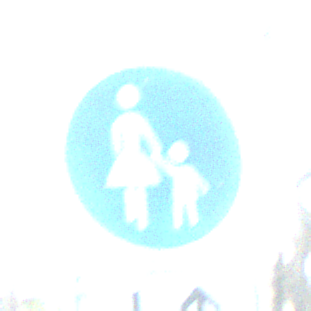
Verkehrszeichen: Gehweg
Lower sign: RichtungsangabeDurchPfeile8
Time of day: SunriseSunset
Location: Outdoor (Nature)
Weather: Clear
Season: Winter
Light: Natural